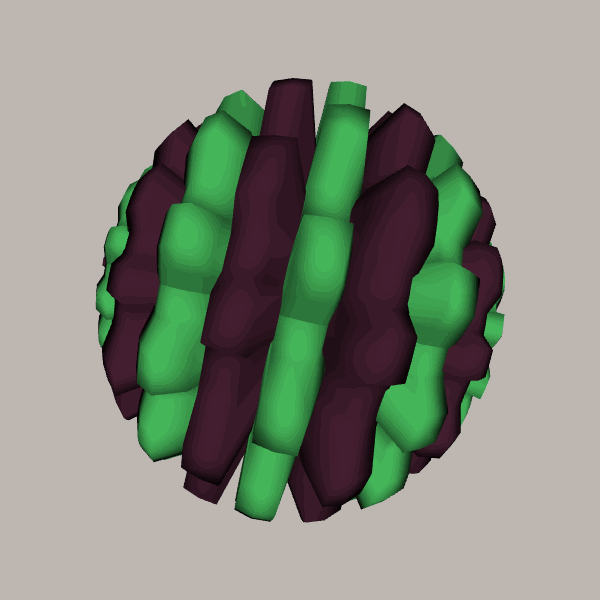
Background: light